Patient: sex F, age 60
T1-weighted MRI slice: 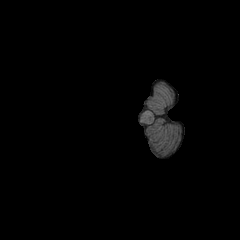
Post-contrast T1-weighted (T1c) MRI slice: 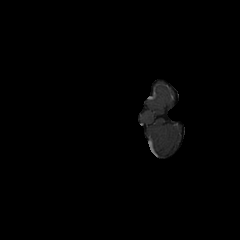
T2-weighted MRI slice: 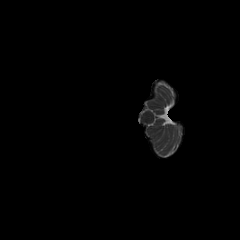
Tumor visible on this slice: no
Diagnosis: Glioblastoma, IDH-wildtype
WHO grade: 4